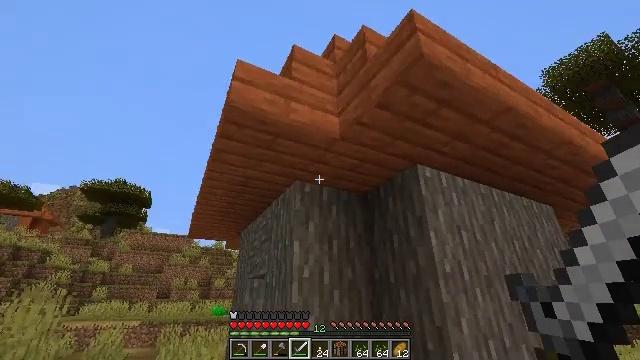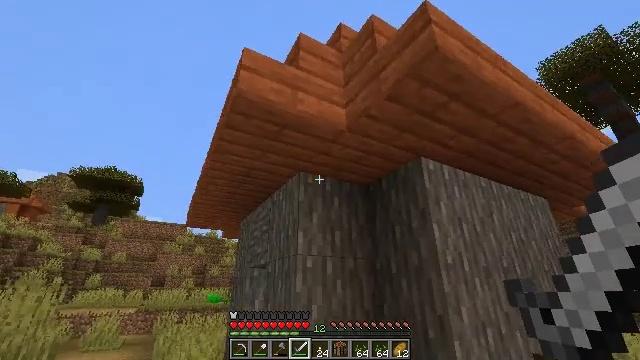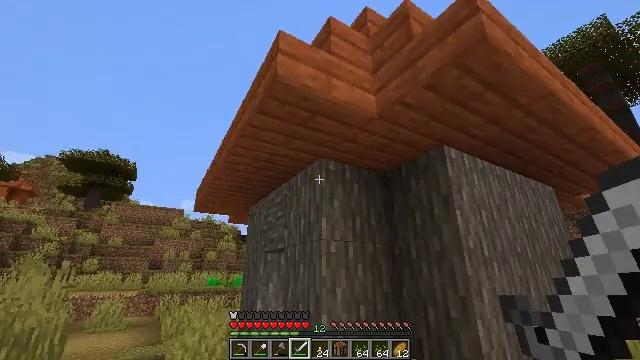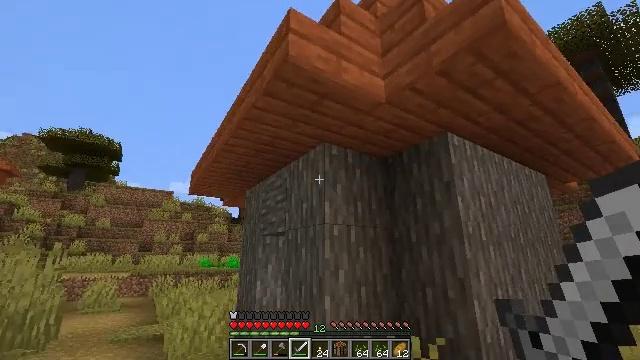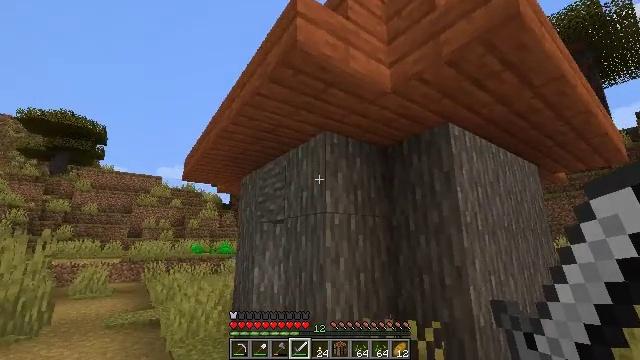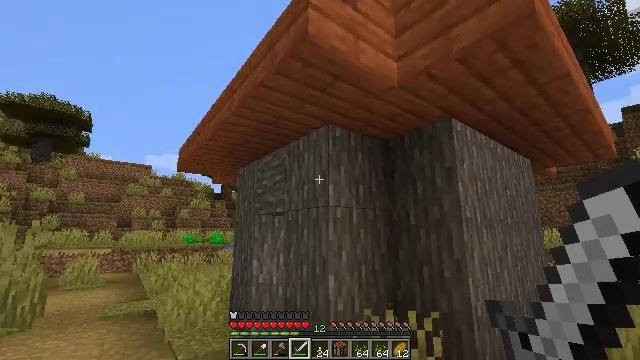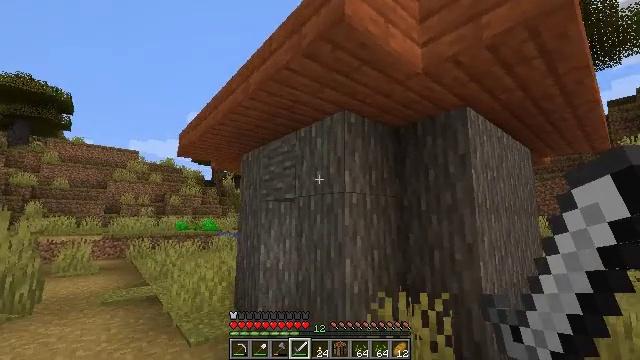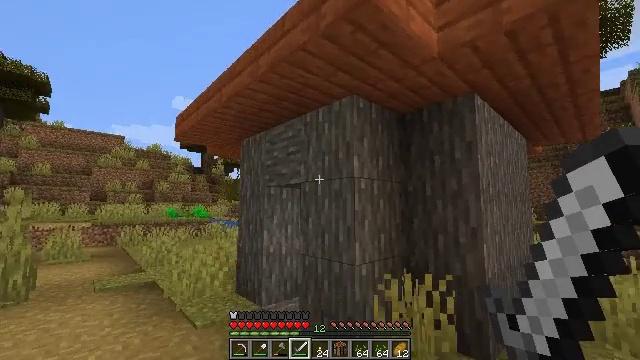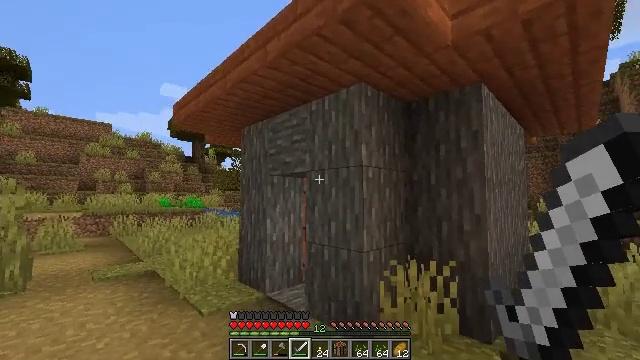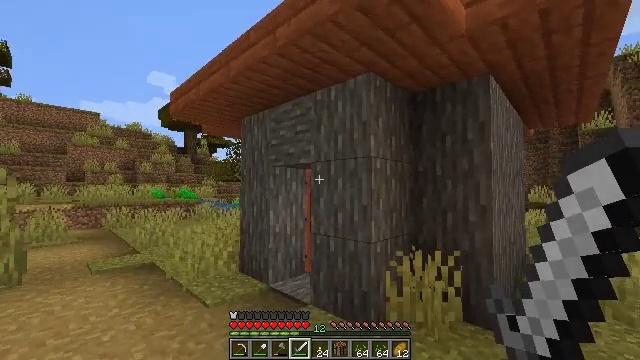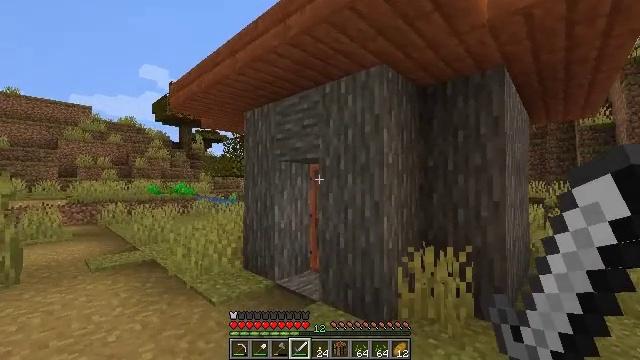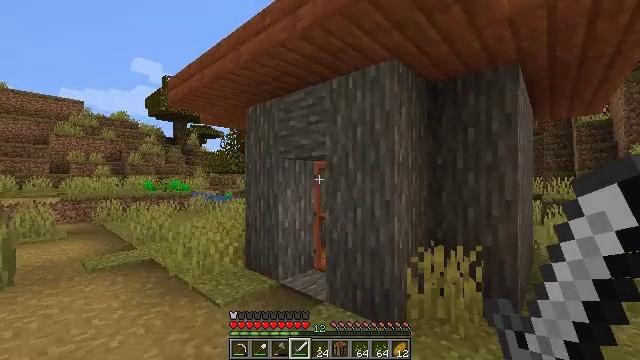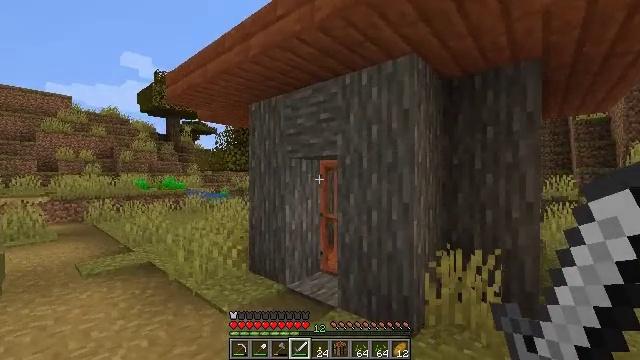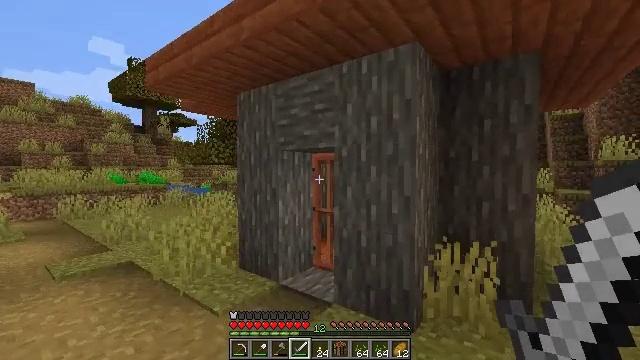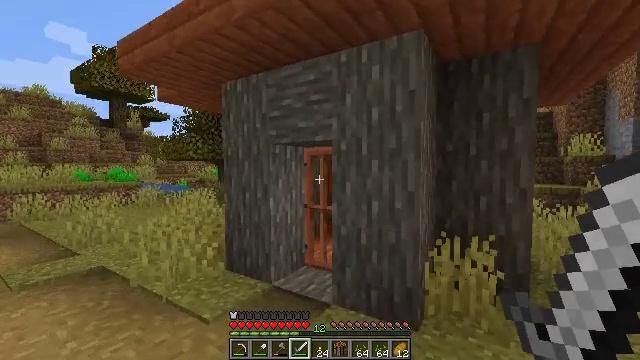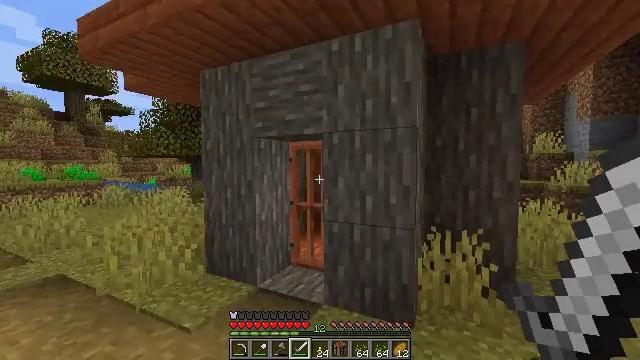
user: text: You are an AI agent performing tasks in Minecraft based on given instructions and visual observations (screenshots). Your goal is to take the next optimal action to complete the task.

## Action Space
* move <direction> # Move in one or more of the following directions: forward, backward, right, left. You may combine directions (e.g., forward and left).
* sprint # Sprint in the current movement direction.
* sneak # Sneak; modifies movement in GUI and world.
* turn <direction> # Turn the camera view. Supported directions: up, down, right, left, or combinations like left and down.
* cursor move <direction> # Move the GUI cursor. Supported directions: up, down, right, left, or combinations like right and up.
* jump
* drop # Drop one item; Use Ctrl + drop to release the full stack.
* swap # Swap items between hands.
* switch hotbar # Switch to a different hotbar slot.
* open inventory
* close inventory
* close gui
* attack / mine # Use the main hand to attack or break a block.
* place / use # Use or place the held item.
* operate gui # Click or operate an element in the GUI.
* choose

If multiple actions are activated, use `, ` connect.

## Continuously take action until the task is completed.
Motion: motion action
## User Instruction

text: Mine the grass in the plains.
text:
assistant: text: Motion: move left, turn right and down
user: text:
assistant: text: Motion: move left, turn right and down
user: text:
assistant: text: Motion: move left, turn right and down
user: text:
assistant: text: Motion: move left, turn right and down
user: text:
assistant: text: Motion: move left, turn right and down
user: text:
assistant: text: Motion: move left, turn right and down
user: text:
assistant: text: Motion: move left, turn right and down
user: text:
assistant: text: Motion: move left, turn right and down
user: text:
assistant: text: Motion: move forward and move left, turn right and down
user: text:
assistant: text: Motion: move forward and move left, turn right
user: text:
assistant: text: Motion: move forward and move left, turn right
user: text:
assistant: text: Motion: move forward and move left, turn right
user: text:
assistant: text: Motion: move forward and move left, turn right and down
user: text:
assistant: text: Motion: move forward and move left, turn right
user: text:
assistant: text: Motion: move forward and move left, turn right
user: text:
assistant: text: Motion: move forward and move left, turn right
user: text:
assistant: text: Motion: move forward and move left, turn right
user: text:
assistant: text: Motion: move forward and move left, turn right
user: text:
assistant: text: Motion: move forward and move left
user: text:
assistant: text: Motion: move forward and move left
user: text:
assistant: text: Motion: move forward and move left, turn right
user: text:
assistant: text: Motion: move forward and move left
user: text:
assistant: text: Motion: move forward and move left, turn right, use / place
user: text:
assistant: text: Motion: move forward, turn right, use / place
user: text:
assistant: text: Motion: move forward, use / place
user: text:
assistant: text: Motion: move forward, turn right and down, use / place
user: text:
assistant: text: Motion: move forward, turn right
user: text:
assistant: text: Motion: move forward
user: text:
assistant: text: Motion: move forward, turn down
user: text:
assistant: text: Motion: move forward